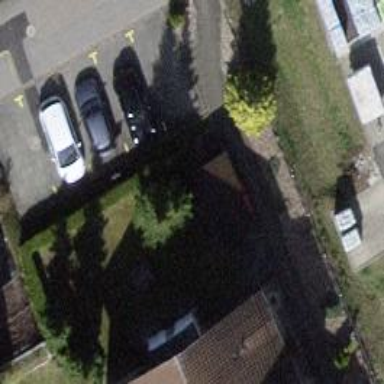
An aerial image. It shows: Parking area with surface.